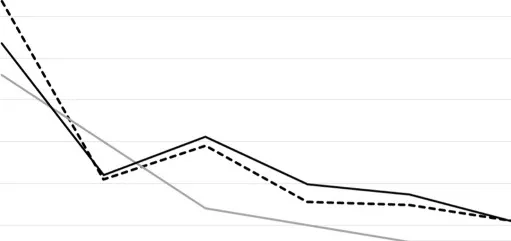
Clinical courses of case 1.
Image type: pathology (masson_trichrome)